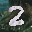
Label: 2